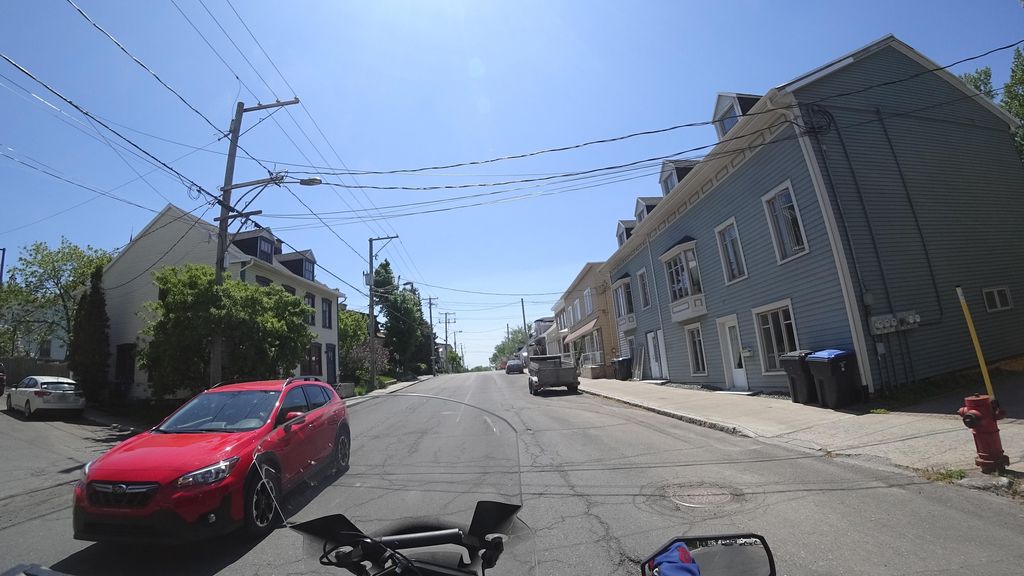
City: quebec_city